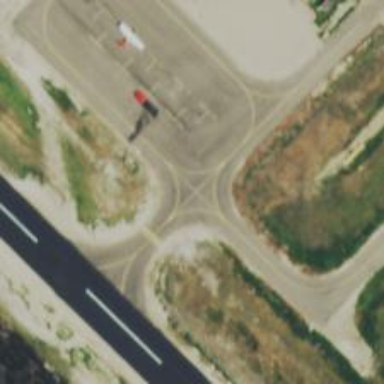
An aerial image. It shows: View of taxiway at the airport.